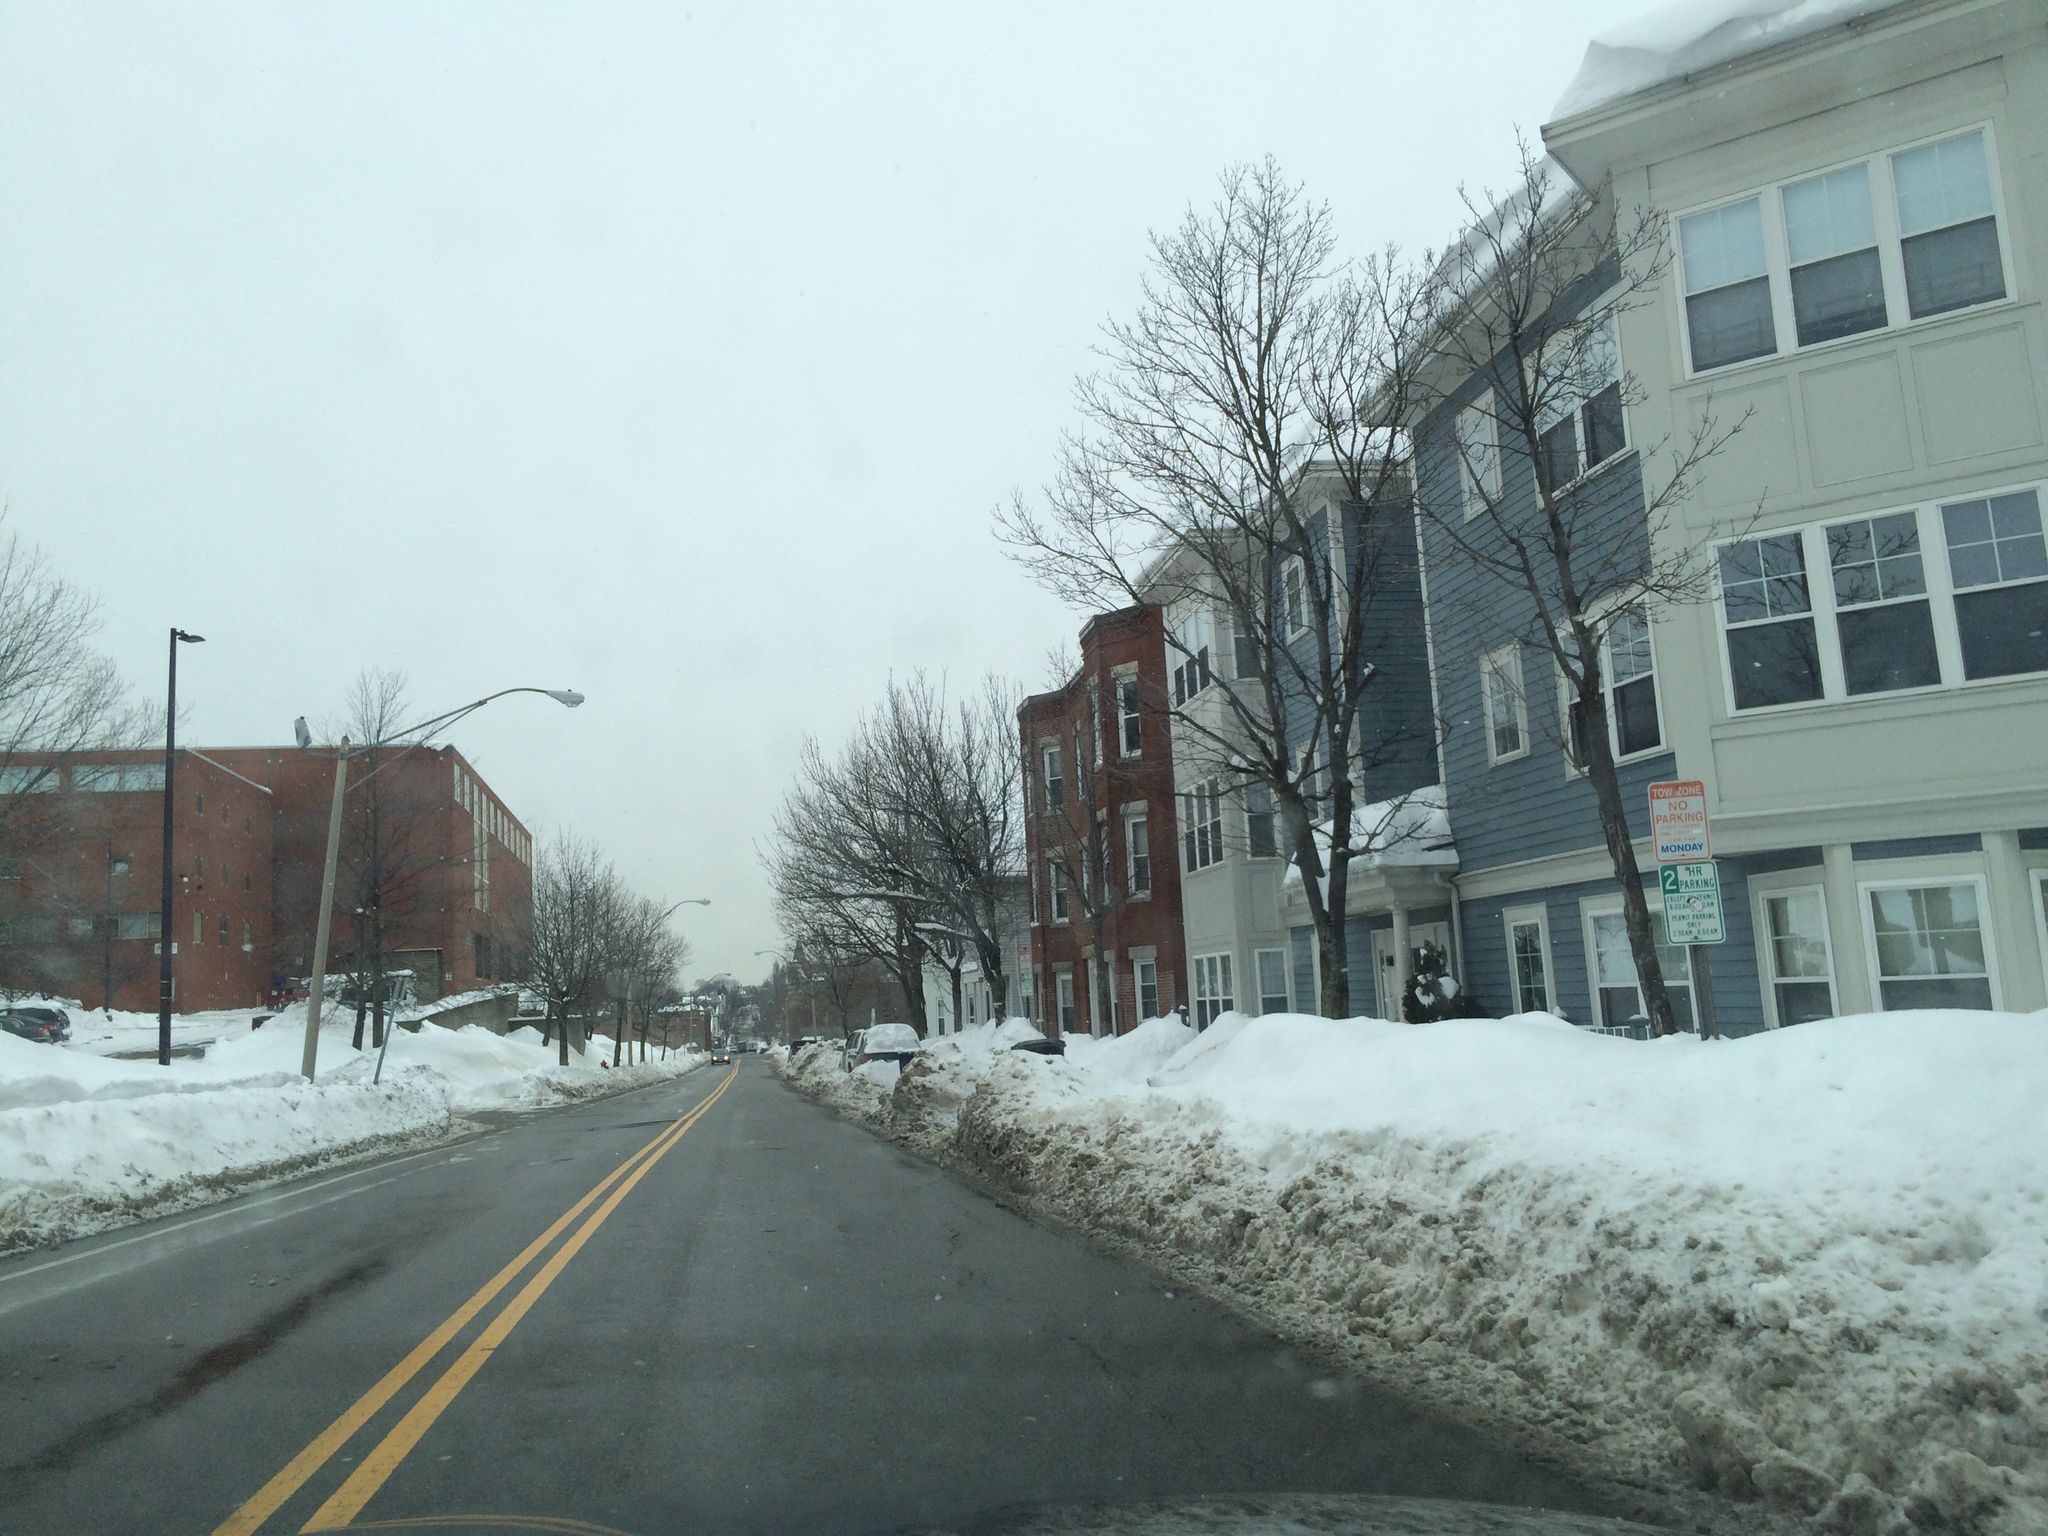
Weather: snowy
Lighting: day
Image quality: good
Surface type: driving surface
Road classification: secondary
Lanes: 2
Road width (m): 15.2
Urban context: urban centre
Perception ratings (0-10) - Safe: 7.93, Lively: 6.14, Beautiful: 7.2, Boring: 4.69, Depressing: 1.76, Wealthy: 3.66